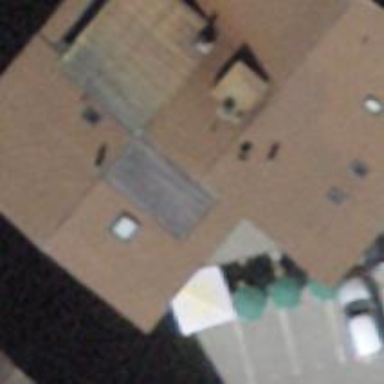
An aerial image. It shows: Hotel building.